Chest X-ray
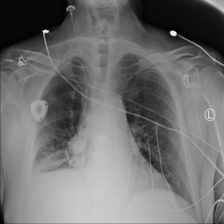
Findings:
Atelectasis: negative
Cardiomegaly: negative
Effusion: positive
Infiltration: positive
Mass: positive
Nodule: negative
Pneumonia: negative
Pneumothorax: negative
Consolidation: negative
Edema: negative
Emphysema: negative
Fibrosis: negative
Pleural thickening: negative
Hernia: negative